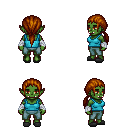
a pixel art fantasy rpg character, female body template, orc, green skin, teal pirate shirt, teal pants, brunette ponytail hairstyle, white cloth bandages, gray slippers, four views (front, back, left, right), 2x2 character sprite sheet, small pixel art, hard edges, no anti-aliasing